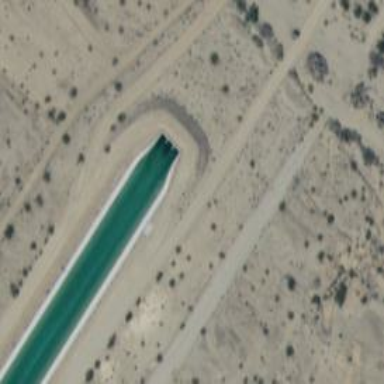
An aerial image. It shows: Culvert tunnel carrying water for canal.